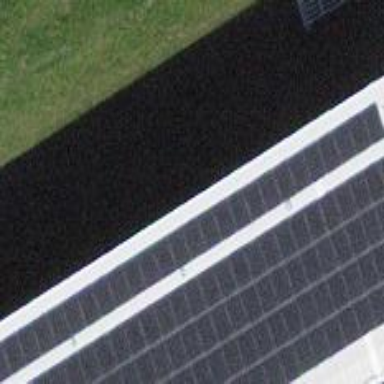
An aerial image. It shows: Solar power generator with photovoltaic panels.